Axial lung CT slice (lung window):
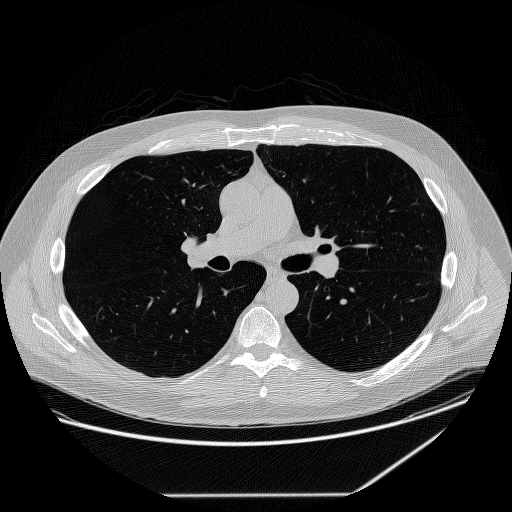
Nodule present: no